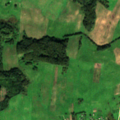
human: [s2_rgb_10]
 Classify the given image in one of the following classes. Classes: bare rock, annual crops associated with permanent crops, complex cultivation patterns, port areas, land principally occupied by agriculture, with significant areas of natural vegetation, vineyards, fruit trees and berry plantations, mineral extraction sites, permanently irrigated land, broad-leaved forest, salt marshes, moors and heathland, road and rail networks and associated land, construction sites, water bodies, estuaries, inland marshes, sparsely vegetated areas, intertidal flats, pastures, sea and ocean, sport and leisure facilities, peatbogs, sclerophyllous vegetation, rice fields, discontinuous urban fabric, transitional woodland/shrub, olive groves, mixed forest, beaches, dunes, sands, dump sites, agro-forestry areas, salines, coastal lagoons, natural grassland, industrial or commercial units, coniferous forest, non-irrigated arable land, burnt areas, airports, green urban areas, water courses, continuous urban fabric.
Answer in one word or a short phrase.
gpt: pastures, complex cultivation patterns, land principally occupied by agriculture, with significant areas of natural vegetation, broad-leaved forest